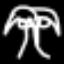
Label: palm tree